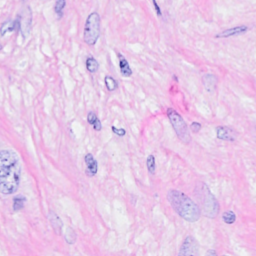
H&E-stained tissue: Breast